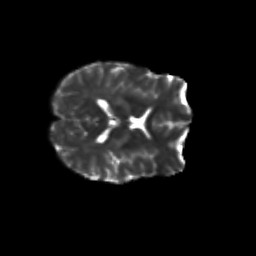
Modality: T2w
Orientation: axial
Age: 31
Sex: female
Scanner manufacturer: siemens
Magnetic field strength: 3 T
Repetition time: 3.5 s
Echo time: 0.125 s